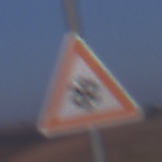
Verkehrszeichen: SchneeOderEisglaette
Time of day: SunriseSunset
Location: Outdoor (Nature)
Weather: Clear
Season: NotSpecified
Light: Natural